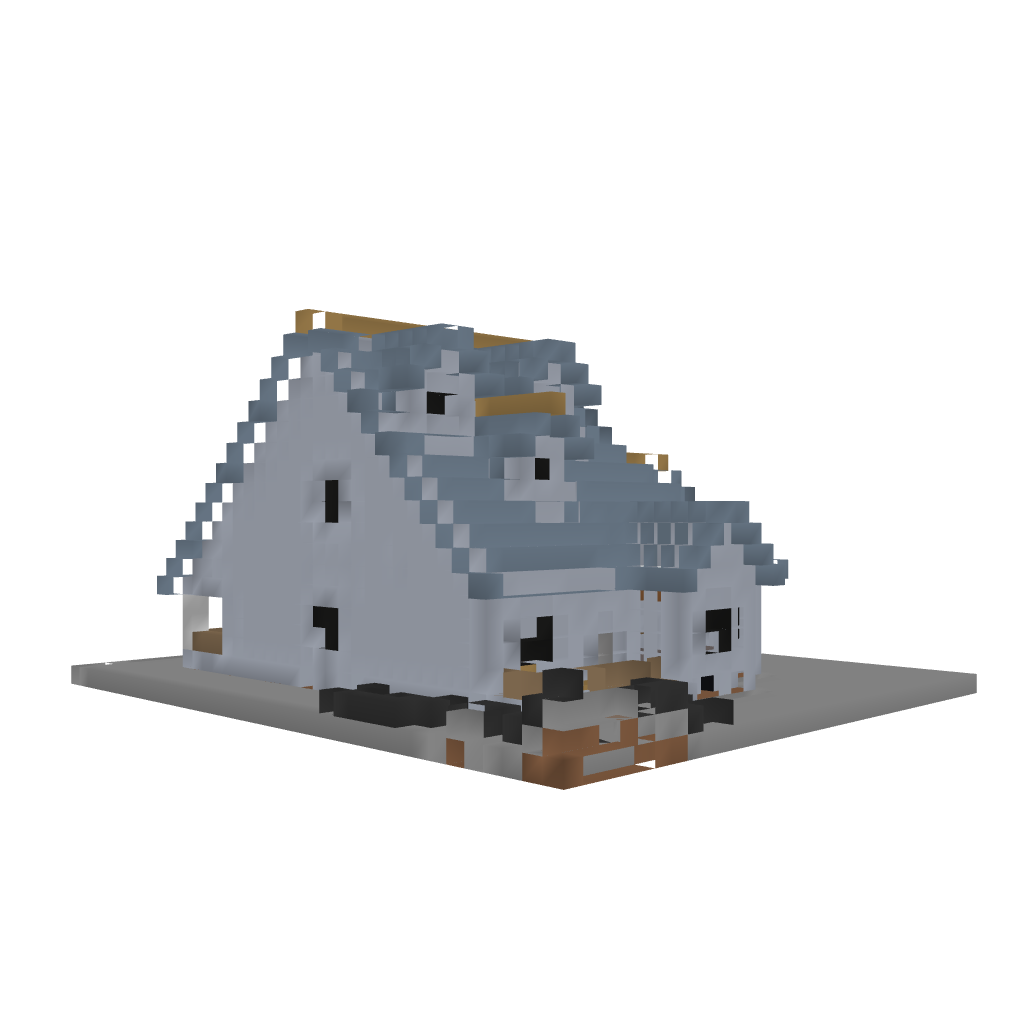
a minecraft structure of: Country House Plan 01